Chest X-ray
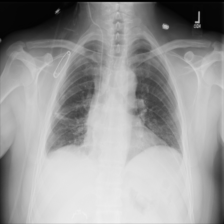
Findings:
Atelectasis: negative
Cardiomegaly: negative
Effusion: negative
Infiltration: negative
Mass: negative
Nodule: negative
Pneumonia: negative
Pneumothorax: negative
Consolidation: negative
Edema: negative
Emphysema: negative
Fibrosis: negative
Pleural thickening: negative
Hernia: negative